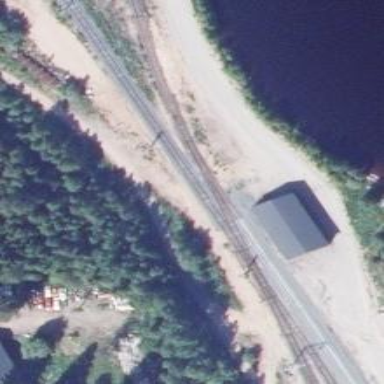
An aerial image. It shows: Siding railway line with electrified contact line for the trains.